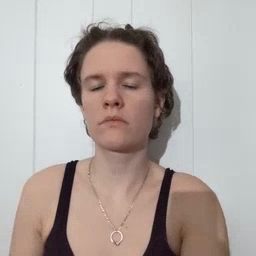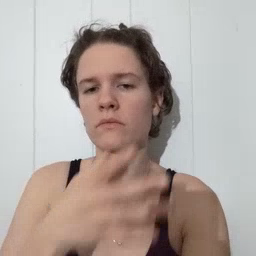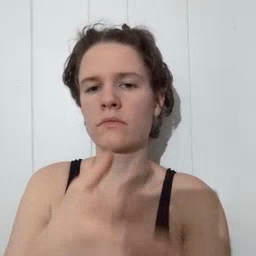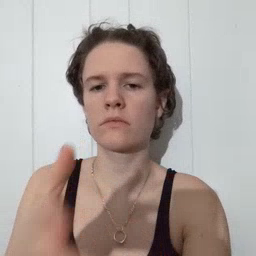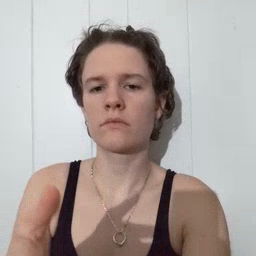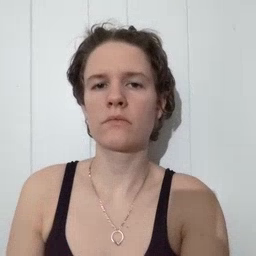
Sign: grandma